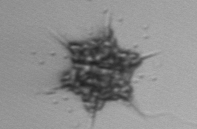
Label: Dictyocha